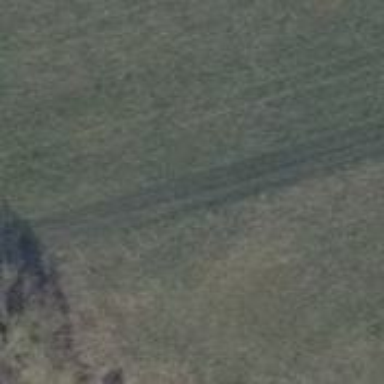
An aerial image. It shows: Track with grade 5 tracktype.